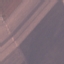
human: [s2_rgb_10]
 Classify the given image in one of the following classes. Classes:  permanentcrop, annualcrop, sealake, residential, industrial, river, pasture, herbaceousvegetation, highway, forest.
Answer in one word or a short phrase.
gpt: AnnualCrop